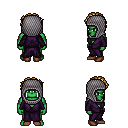
a pixel art fantasy rpg character, male body template, orc, green skin, purple robe, gold greaves, blonde curly afro hairstyle, chain hood, brown shoes, four views (front, back, left, right), 2x2 character sprite sheet, small pixel art, hard edges, no anti-aliasing